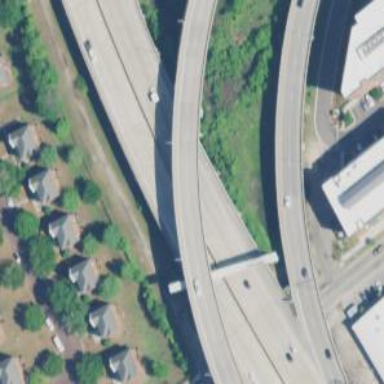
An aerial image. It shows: Bridge over motorway.